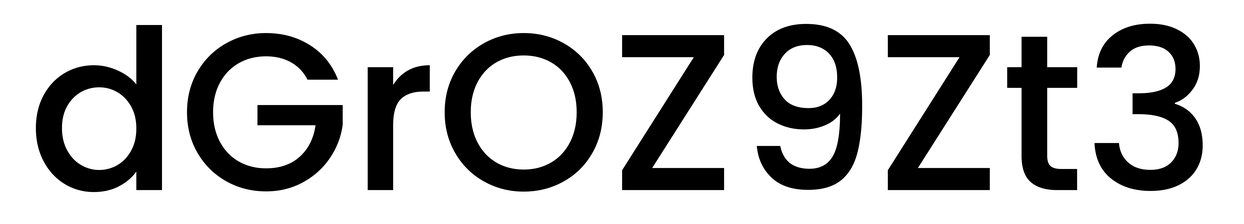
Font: Poppins-Medium